Field crop: maize
Growth stage: 1
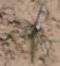
Species: salsola